Question: I'm creating a Windows form based multi tap (old phone keypad) type system, using timers and arrays. However, whenever I click a button to append text to a text box, the menu strips duplicates vertically, I have no idea why seem as I have note referenced the menu string in my CS. The code itself isn't finished, I'd just like to stop this duplication from happening, and for the character from the array to actually append to the Rich Text Box. Any help at all would be appreciated, thanks!
'''
using System;
using System.Collections.Generic;
using System.ComponentModel;
using System.Data;
using System.Drawing;
using System.Linq;
using System.Text;
using System.Windows.Forms;
namespace Mini_Keyboard
{
public partial class MiniKeyboard : Form
{
public MiniKeyboard()
{
InitializeComponent();
}
string currentMode = "Multi Tap"; // Sets the mode of the app on startup to be "Multi Tap"
int intIntervalRequired = 1000; // Time interval in which the user has to switch through the characters
string currentKey;
string prevKey;
int currentIndex = -1;
string[] keyPad1 = new string[7] { ".", "~", """, "1", "'", ":", ";" }; // Characters for key 1
string[] keyPad2 = new string[7] { "a", "b", "c", "2", "A", "B", "C" }; // Characters for key 2
string[] keyPad3 = new string[7] { "d", "e", "f", "3", "D", "E", "F" }; // Characters for key 3
string[] keyPad4 = new string[7] { "g", "h", "i", "4", "G", "H", "I;" }; // Characters for key 4
string[] keyPad5 = new string[7] { "j", "k", "l", "5", "J", "K", "L" }; // Characters for key 5
string[] keyPad6 = new string[7] { "m", "n", "o", "6", "M", "N", "O" }; // Characters for key 6
string[] keyPad7 = new string[9] { "p", "q", "r", "s", "7", "P", "Q", "R", "S" }; // Characters for key 7
string[] keyPad8 = new string[7] { "t", "u", "v", "8", "T", "U", "V" }; // Characters for key 8
string[] keyPad9 = new string[9] { "w", "x", "y", "z", "9", "W", "X", "Y", "Z" }; // Characters for key 9
string[] keyPad0 = new string[2] { "0", " " }; // Characters for key 0
string[] keyPadStar = new string[3] { "*", "-", "_" }; // Characters for key Star
string[] keyPadHash = new string[3] { "#", "-", "_" }; // Characters for key Hash
Timer timer = new Timer();
public void runTimer()
{
InitializeComponent();
timer.Tick += new EventHandler(stopTimer);
timer.Interval = intIntervalRequired;
timer.Enabled = true;
timer.Start();
}
public void stopTimer(object sender, EventArgs e)
{
timer.Stop();
prevKey = currentKey;
currentKey = "";
currentIndex = -1;
}
private void btnChangeMode_Click(object sender, EventArgs e)
{
if (currentMode == "Multi Tap") // If the current mode is "Multi Tap", change it to "Prediction"
{
currentMode = "Prediction";
txtCurrentMode.Text = currentMode;
}
else // If the current mode is "Prediction", change it to "Multi Tap"
{
currentMode = "Multi Tap";
txtCurrentMode.Text = currentMode;
}
}
private void btnKeyPadNo2_Click(object sender, EventArgs e)
{
currentKey = "2";
appendChar(ref keyPad2);
}
public void appendChar(ref string[] key)
{
runTimer();
if (currentIndex == -1)
{
currentIndex++;
rtbCurrentString.AppendText(key[currentIndex]);
}
}
}
}
'''
This is a recode of a form I made before which had the same bug, I decided to start from scratch to fix it, but it didn't.
Here's a link to a screencap of the problem:

UPDATE: Turns out the Mode button is no longer working, and it was fine before this happened.
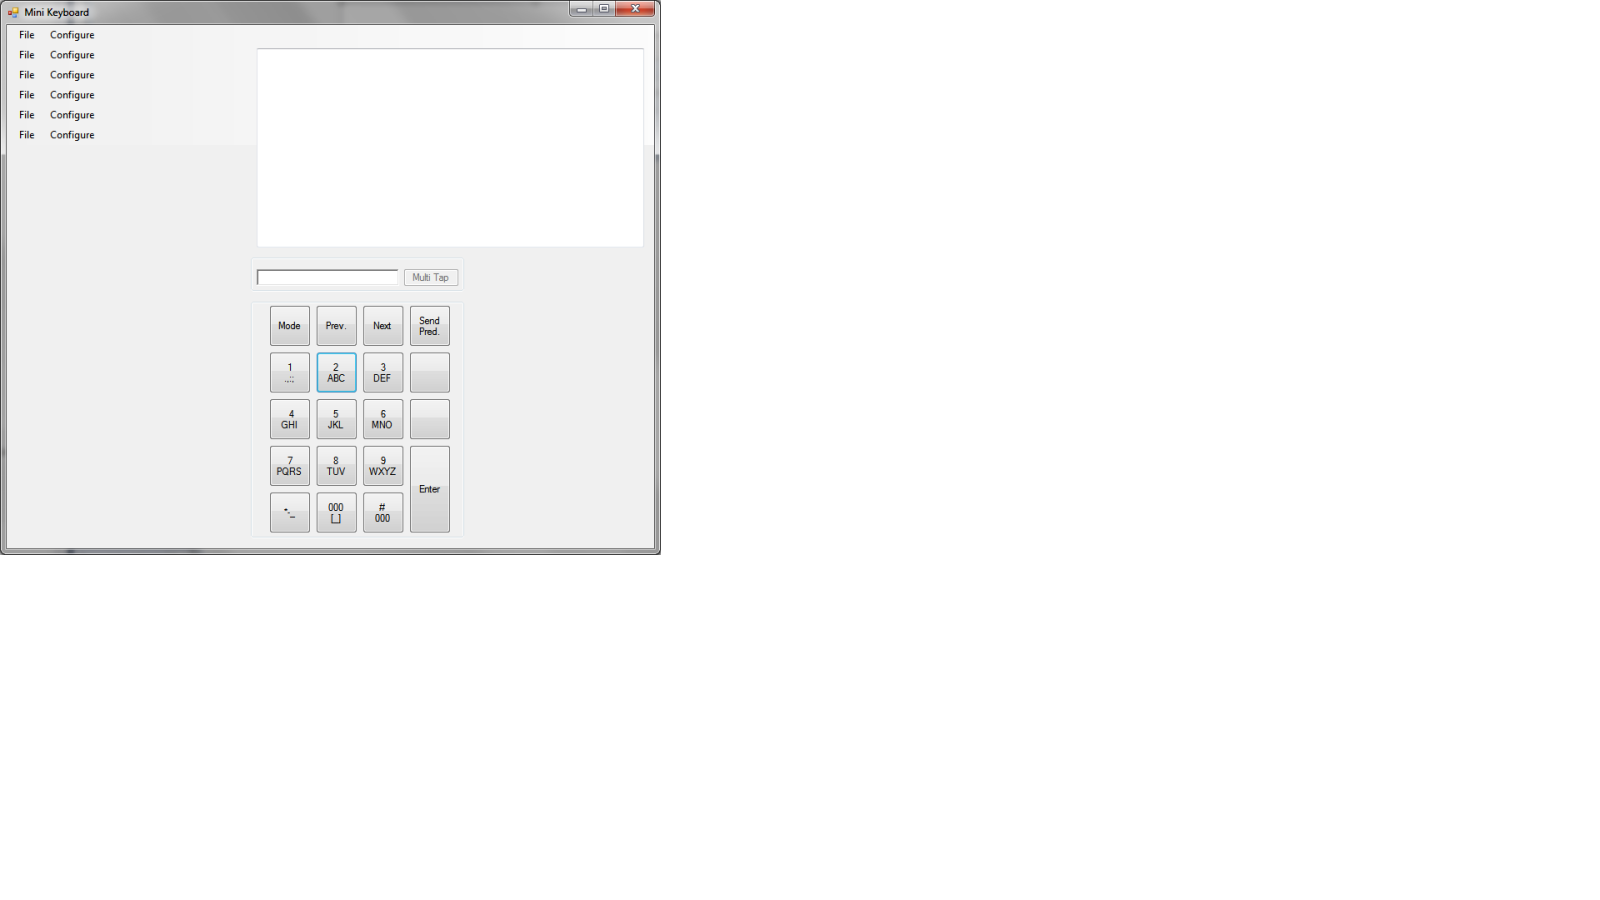
Answer: Remove the 'InitializeComponent();' in 'runTimer'. It should be called once in constructor.
Your current flow is:
appendChar -> runTimer -> InitializeComponent